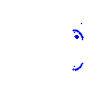
Particle: proton